Question: I'm learning MVC 4, and therefore using the razor engine to render my views. Please bear with me :)
I have a navigation menu that looks like this:

And I want to have an arrow that points downs towards its content when the user clicks one of the navigation menu. Here is the code:
'''
<li>
@Html.ActionLink("Business Intelligence", "Index", "Business_Intelligence")
@if ()
{
<span id="triangle">
<img src="~/Images/nav_arrow.png" />
</span>
}
</li>
<li>@Html.ActionLink("Marketing Services", "MarketingServices", "Marketing")</li>
'''
Now, I'm wondering what to write in the if statement. I know I need to link my arrow to an actionlink - something like this:
'''
@if (@Html.ActionLink("Business Intelligence", "Index", "Business_Intelligence"))
{
<span id="triangle">
<img src="~/Images/nav_arrow.png" />
</span>
}
'''
Any help would be appreciated. Thanks for your time.
PS: Does my question make sense?
Here is my view:
'''
<!DOCTYPE html>
'''
'''
<head>
<meta charset="utf-8" />
<title>@ViewBag.Title - My ASP.NET MVC Application</title>
<link href="~/favicon.ico" rel="shortcut icon" type="image/x-icon" />
<meta name="viewport" content="width=device-width" />
@Styles.Render("~/Content/css")
@Scripts.Render("~/bundles/modernizr")
</head>
<body>
<div class="WebContent">
<nav>
<ul id="menu">
<li>
<a href="@Url.Action("Index", "Business_Intelligence")">
<img src="~/Images/myImage-Logo.png" />
</a>
@if (ViewContext.RouteData.Values["controller"] == "Business_Intelligence")
{
<span class="triangle">
<img src="~/Images/nav_arrow.png" />
</span>
}
</li>
<li>
@Html.ActionLink("Business Intelligence", "Index", "Business_Intelligence")
@if (ViewContext.RouteData.Values["controller"] == "Business_Intelligence")
{
<span class="triangle">
<img src="~/Images/nav_arrow.png" />
</span>
}
</li>
<li>@Html.ActionLink("Marketing Services", "MarketingServices", "Marketing")</li>
</ul>
</nav>
@RenderSection("featured", required: false)
@RenderBody()
@Scripts.Render("~/bundles/jquery")
@RenderSection("scripts", required: false)
<footer>
<p>Footer</p>
</footer>
</div>
</body>
'''
and my CSS:
'''
/* Images
'''
-----------------------------------------------------------*/
'''
.triangle{
display:block;
text-align: center;
'''
}
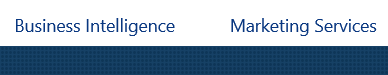
Answer: If I understand you correctly, you effectively want to detect whether the is the one linked to by the nav item and, if so, render some additional markup on the corresponding nav item. For this, you can use 'ViewContext':
'''
<li>
@Html.ActionLink("Business Intelligence", "Index", "Business_Intelligence")
@if (ViewContext.RouteData.Values["controller"] == "Business_Intelligence")
{
<span id="triangle">
<img src="~/Images/nav_arrow.png" />
</span>
}
</li>
'''
What this will do is check whether the current action is being executed by the 'Business_Intelligence' controller and - if it is - render your additional markup below the action link.
Note that this will only render the arrow when the view is first loaded, i.e. if clicking on "Business Intelligence" loads a new page, then this solution is for you. If you need to be able to do this dynamically (e.g. clicking on "Business Intelligence" actually just renders more content via jQuery without actually refreshing the page), then Nomad101's solution is more appropriate.
If you need finer granularity than this, the collection also includes an '"action"' key.